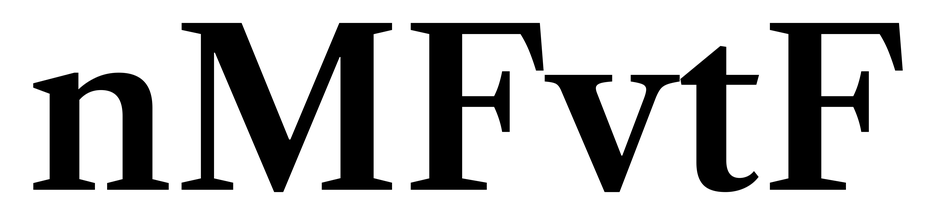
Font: LibreCaslonText_SemiBold